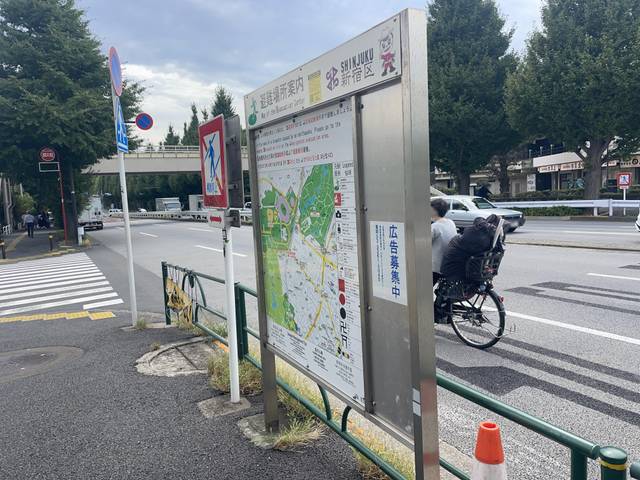
Region: Japan
Coordinates: 35.68, 139.72